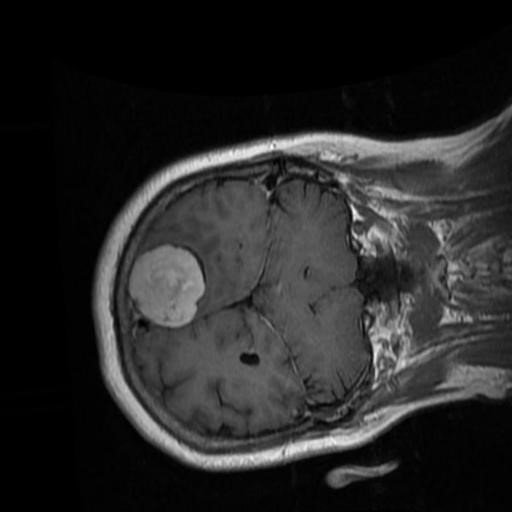
Label: brain_menin